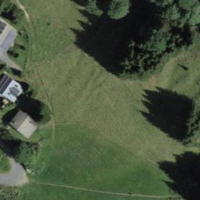
EUNIS habitat code: 23
Species observed at this site:
Filipendula ulmaria